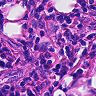
Metastatic tissue present: no